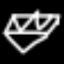
Label: diamond